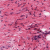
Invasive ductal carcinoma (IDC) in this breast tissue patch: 0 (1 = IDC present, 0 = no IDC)